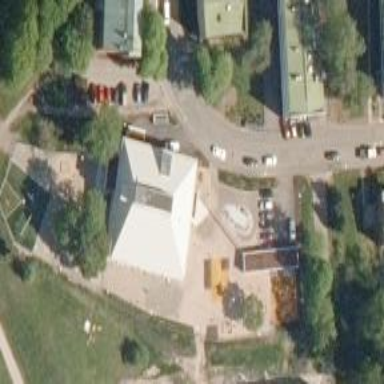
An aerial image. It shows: Kindergarten.